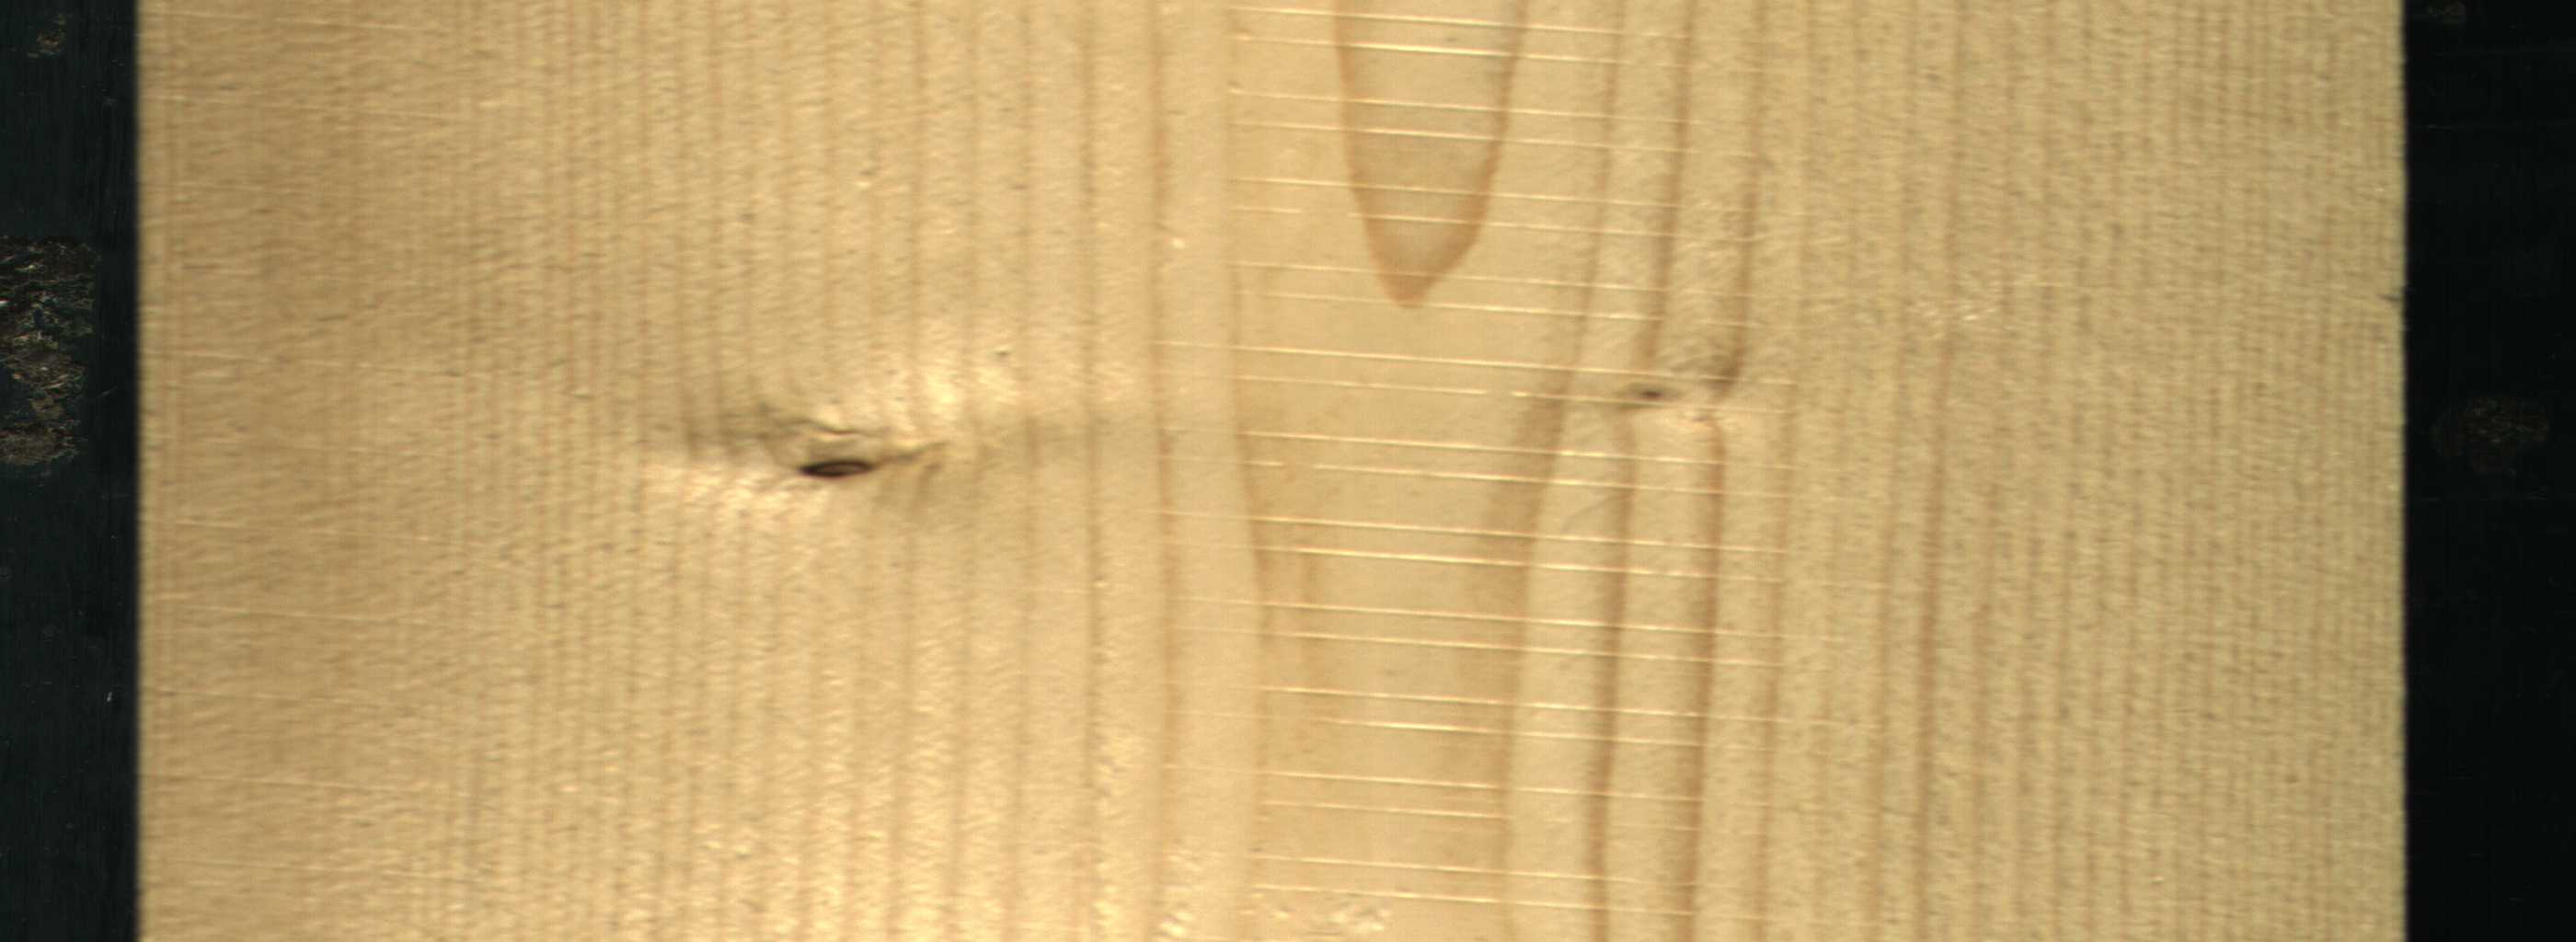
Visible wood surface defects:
Dead_Knot
Live_Knot